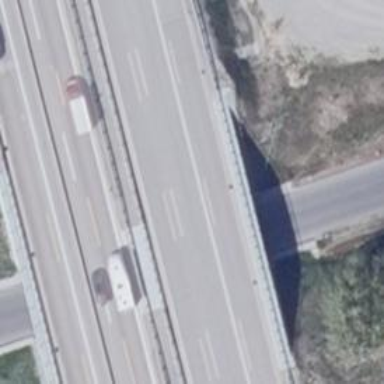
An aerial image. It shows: Motorway bridge with asphalt surface.